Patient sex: F
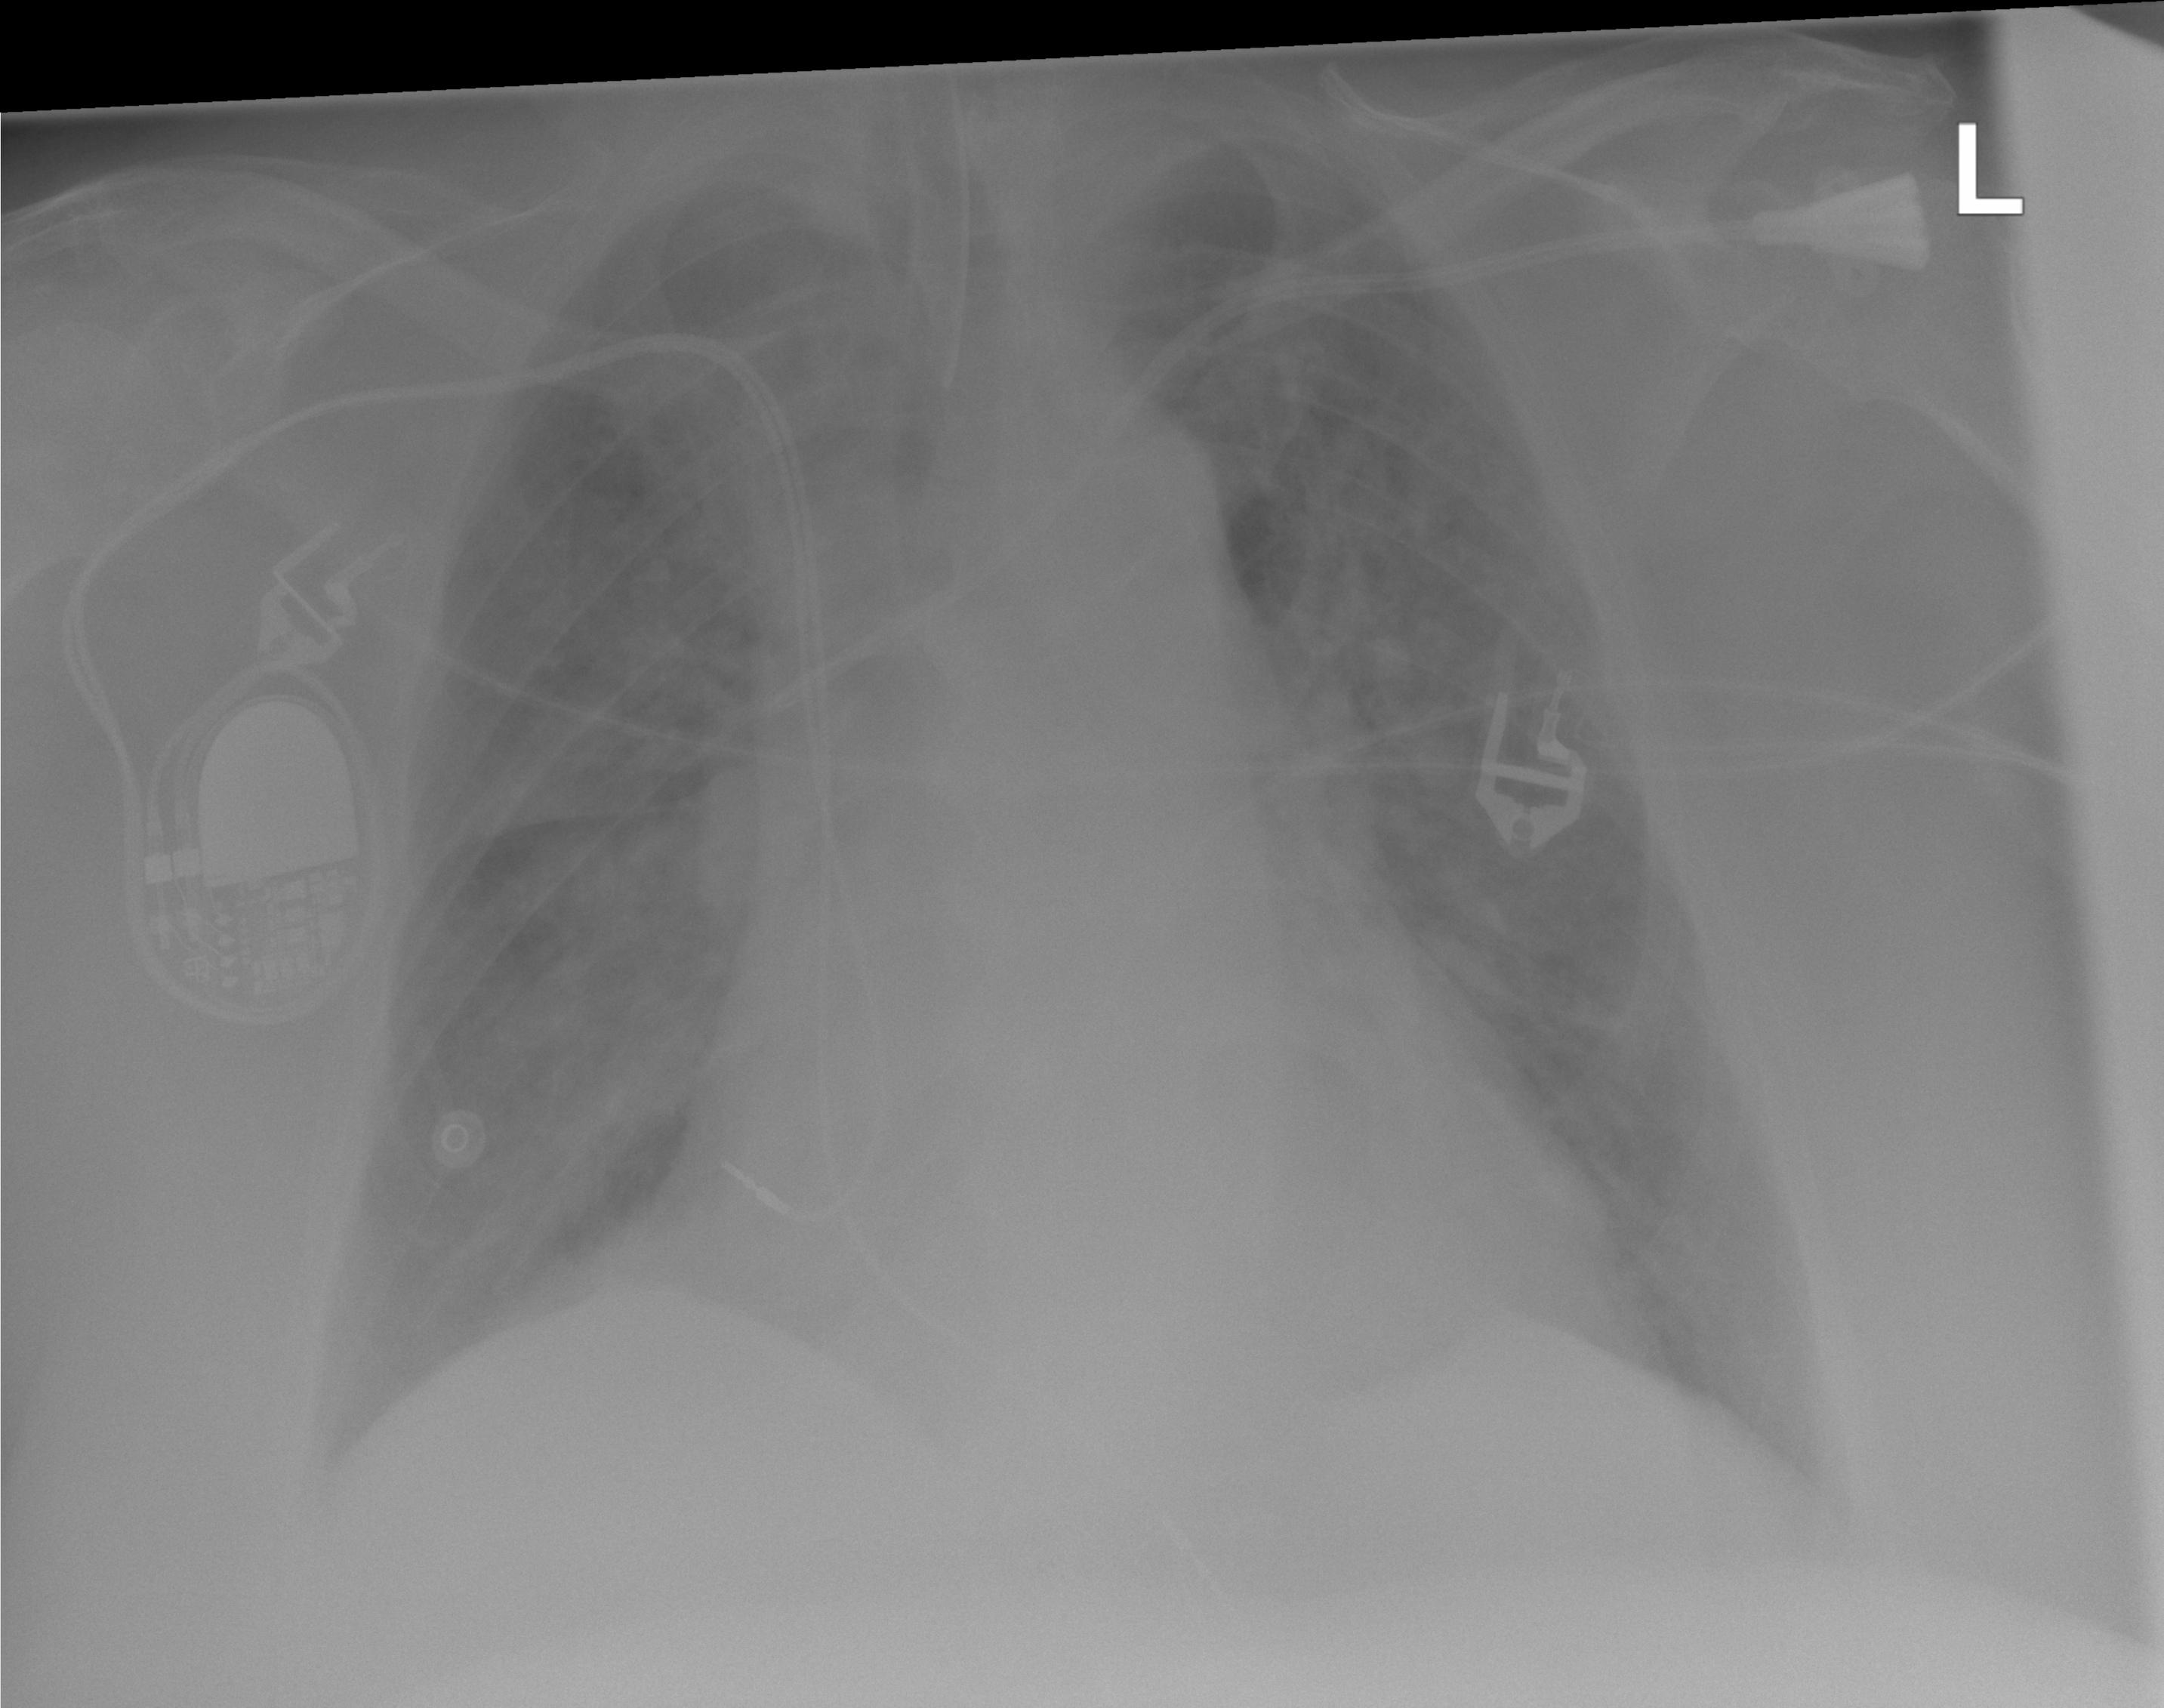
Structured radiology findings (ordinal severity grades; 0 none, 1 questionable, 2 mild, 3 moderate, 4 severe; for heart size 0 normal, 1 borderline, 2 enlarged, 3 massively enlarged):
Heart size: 2
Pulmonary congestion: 2
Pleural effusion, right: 0
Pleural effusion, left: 0
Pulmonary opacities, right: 3
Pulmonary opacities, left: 2
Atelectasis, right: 2
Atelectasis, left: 0